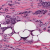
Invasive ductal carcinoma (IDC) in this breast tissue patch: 1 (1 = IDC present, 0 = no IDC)